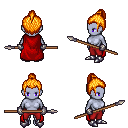
a pixel art fantasy rpg character, female body template, dark elf, purple skin, red cape, red pants, light blonde short topknot hairstyle, metal gloves, metal boots, spear, four views (front, back, left, right), 2x2 character sprite sheet, small pixel art, hard edges, no anti-aliasing